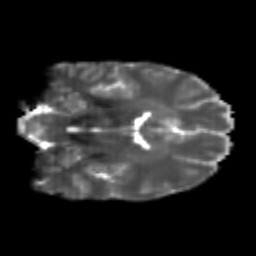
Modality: T2w
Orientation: coronal
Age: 24
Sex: female
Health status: healthy
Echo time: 0.074 s